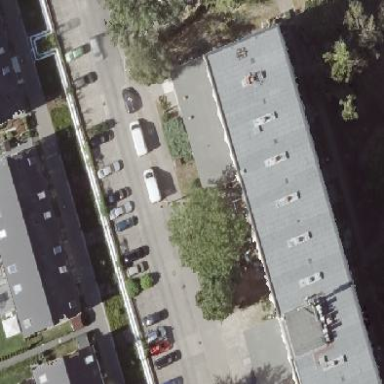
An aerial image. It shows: Apartment building with flat roof.